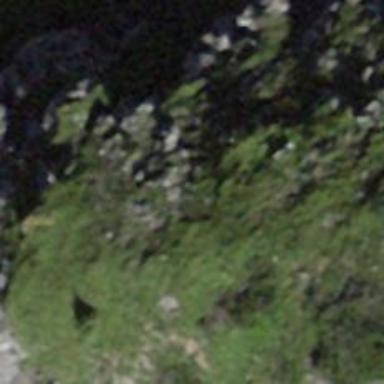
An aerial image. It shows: Natural cliff.